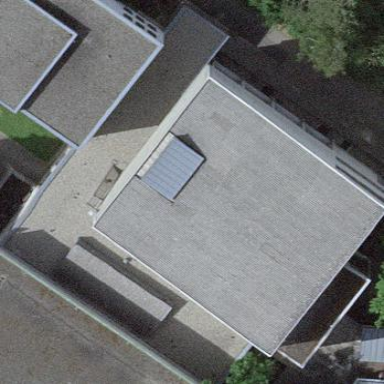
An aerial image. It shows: Building with skillion roof shape.